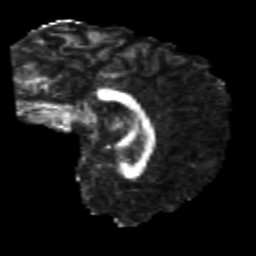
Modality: FA
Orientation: sagittal
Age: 24
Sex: male
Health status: healthy
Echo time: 0.074 s